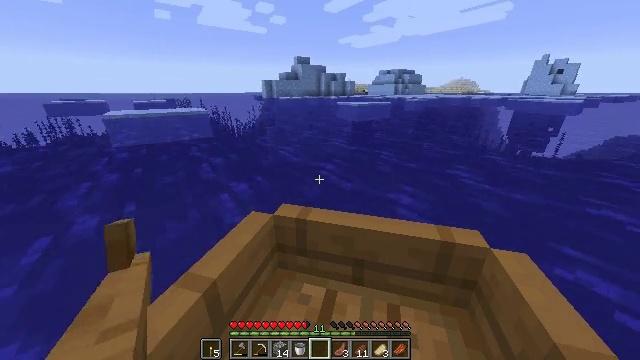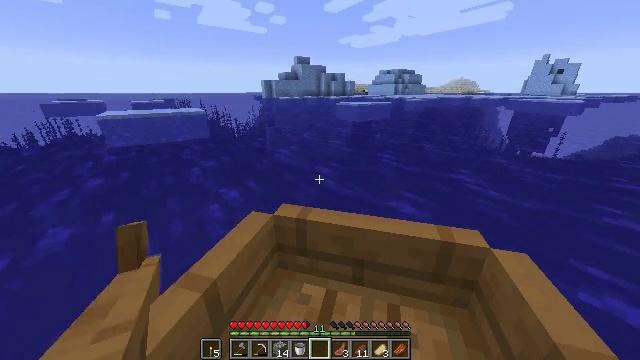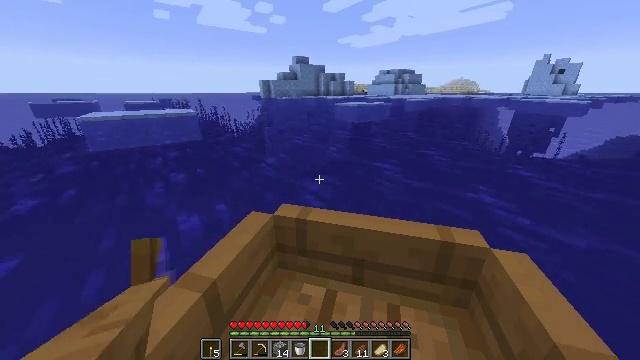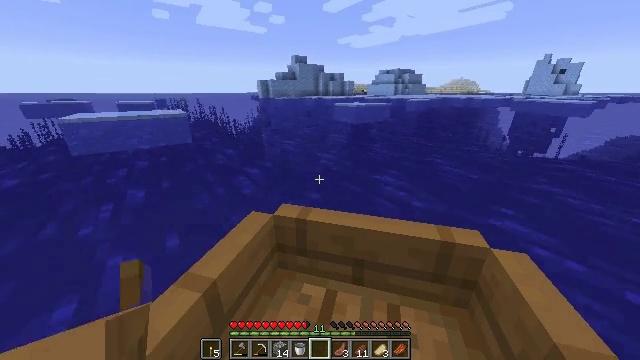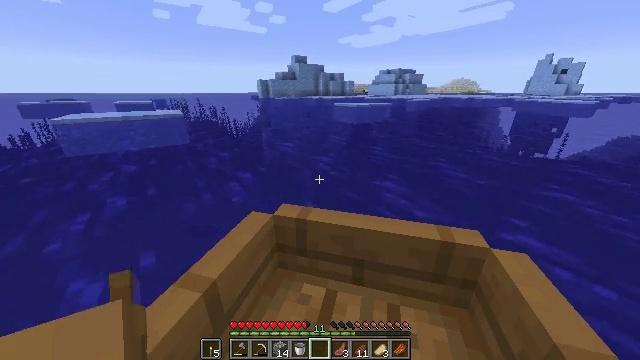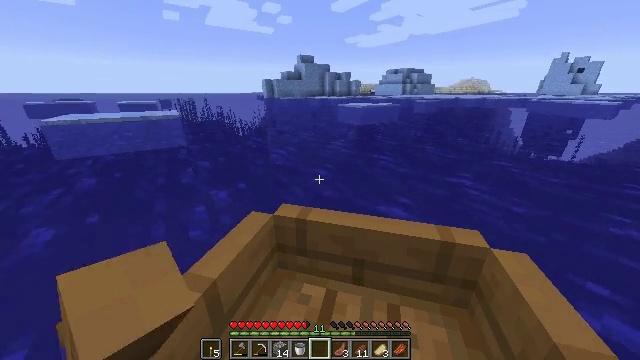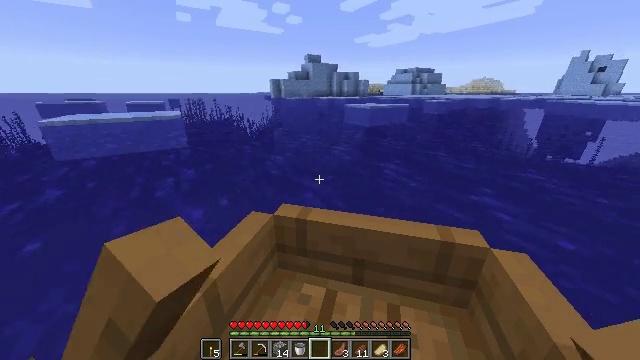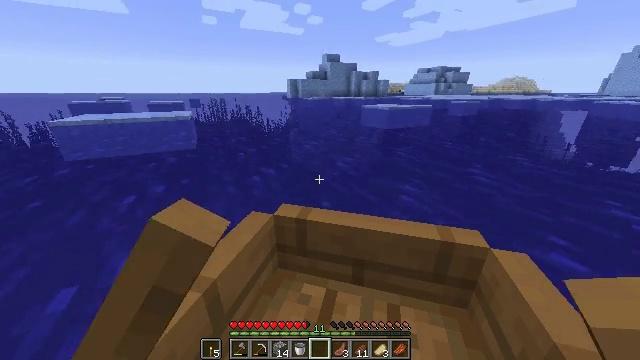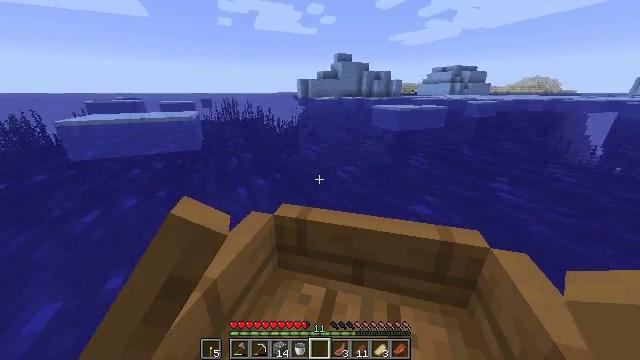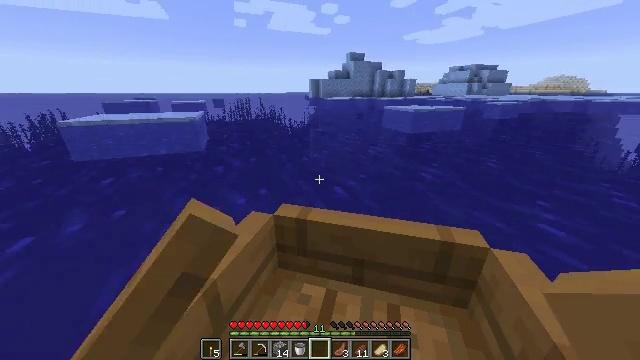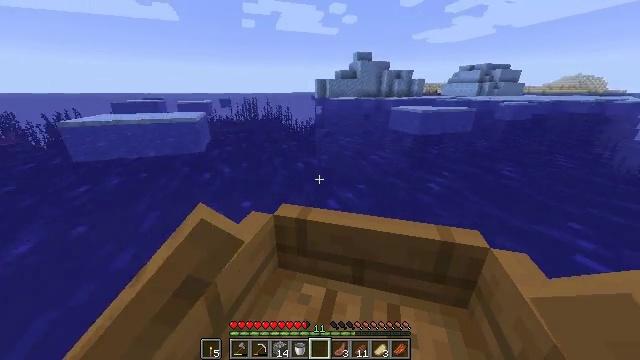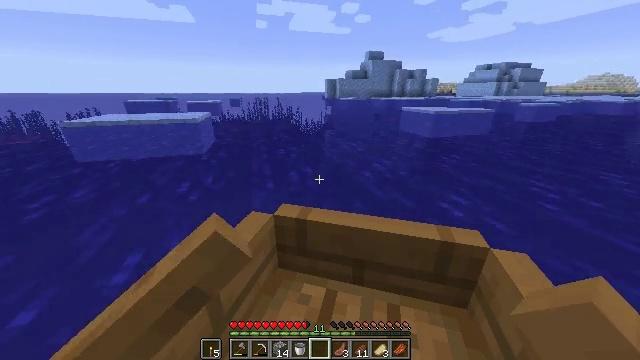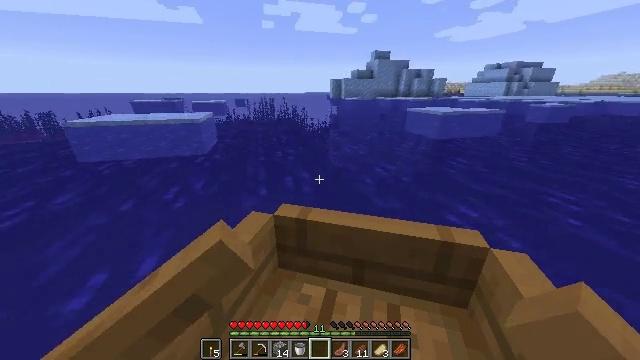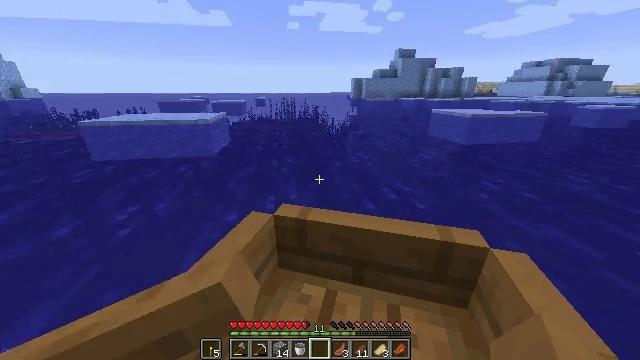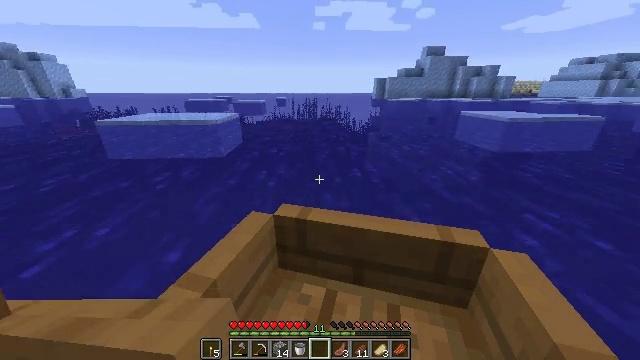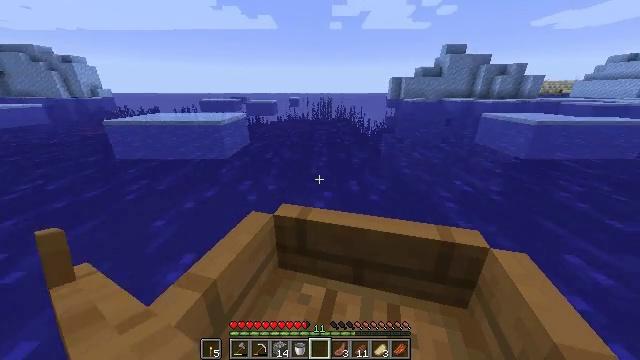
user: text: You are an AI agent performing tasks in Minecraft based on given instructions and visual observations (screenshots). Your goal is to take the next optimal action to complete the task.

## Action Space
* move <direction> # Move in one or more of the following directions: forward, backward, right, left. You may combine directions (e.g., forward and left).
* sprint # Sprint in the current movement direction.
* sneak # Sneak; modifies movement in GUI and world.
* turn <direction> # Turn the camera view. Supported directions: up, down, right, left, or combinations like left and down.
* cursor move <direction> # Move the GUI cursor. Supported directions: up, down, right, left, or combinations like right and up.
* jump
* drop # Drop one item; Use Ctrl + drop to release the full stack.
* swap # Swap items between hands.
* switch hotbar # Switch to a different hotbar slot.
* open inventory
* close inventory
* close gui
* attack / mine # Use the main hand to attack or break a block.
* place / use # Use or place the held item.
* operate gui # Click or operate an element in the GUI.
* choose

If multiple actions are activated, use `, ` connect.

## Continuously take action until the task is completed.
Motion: motion action
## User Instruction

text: Mine the dead bush in the desert.
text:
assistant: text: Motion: move forward, sprint
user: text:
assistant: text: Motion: move forward, sprint
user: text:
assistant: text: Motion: move forward and move left, sprint
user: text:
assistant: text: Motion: move forward and move left, sprint
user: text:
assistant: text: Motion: move forward and move left, sprint
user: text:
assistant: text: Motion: move forward and move left, sprint
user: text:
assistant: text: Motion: move forward, sprint
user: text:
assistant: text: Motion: move forward, sprint
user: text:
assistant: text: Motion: move forward, sprint
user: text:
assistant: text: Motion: move forward and move left, sprint
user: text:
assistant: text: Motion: move forward and move left, sprint
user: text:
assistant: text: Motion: move forward and move left, sprint
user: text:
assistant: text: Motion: move forward, sprint
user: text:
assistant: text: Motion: move forward, sprint
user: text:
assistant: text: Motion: move forward, sprint
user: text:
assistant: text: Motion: move forward, sprint
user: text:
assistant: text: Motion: move forward, sprint
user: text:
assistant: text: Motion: move forward, sprint
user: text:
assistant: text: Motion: move forward, sprint
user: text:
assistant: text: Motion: move forward, sprint
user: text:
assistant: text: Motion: move forward, sprint
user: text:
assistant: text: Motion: move forward, sprint
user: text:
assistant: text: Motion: move forward, sprint
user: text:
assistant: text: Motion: move forward, sprint
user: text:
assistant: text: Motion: move forward, sprint
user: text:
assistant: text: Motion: move forward and move right, sprint
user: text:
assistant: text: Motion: move forward and move right, sprint
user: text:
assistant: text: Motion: move forward and move right, sprint
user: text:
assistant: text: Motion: move forward and move right, sprint
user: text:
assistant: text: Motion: sprint